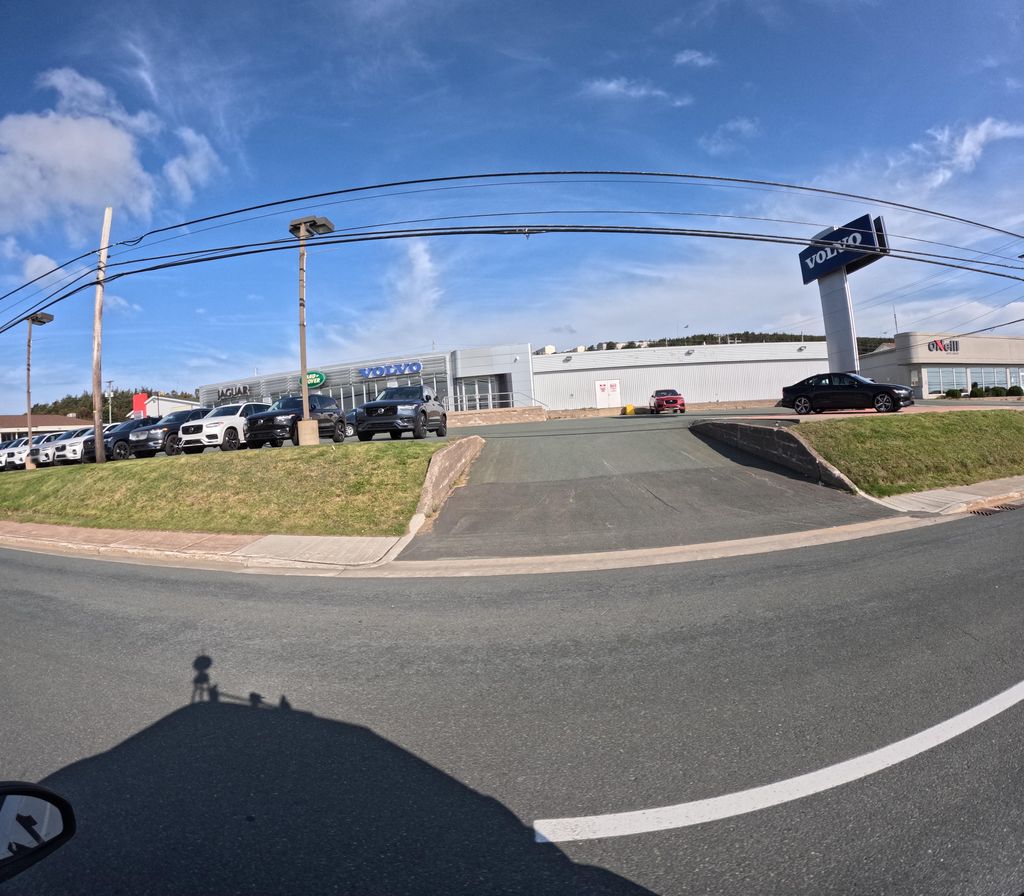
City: st_johns